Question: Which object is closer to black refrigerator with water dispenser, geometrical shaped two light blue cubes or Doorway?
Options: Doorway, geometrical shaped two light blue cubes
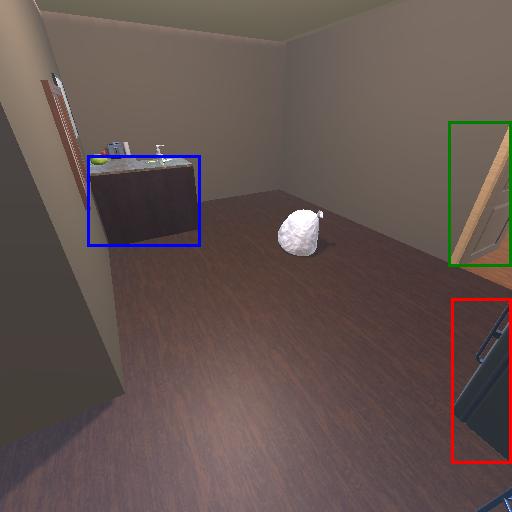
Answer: Doorway